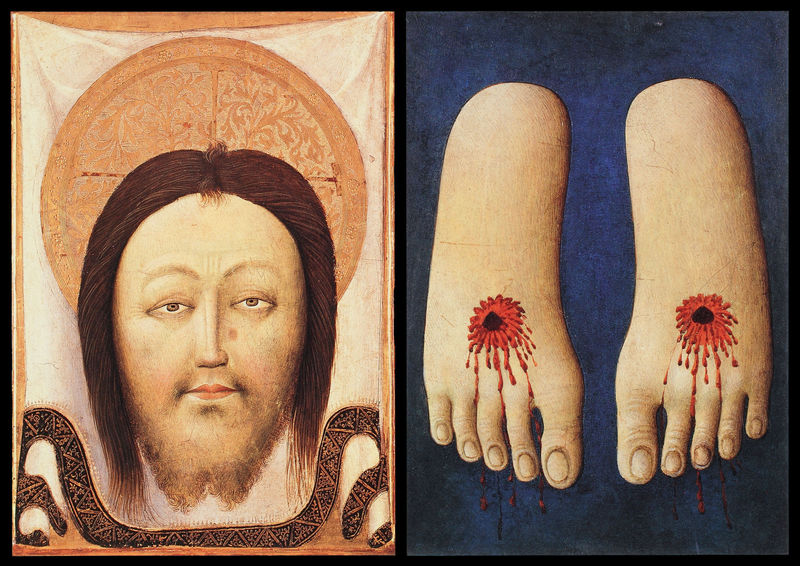
Titel: Santa Faz y Llagas de los Pies
Institution: Tordesillas, Real Monasterio de Santa Clara
Schlagwörter: blau, gemälde, braun, haar, mund, nase, weiss, blick, rot, tuch, bart, augen, gesicht, gold, lange haare, borte, mittelscheitel, füße, naiv, glatt, zehen, blut, schlange, heiligenschein, nimbus, bluten, christus, jesus, jesus christus, wunden, wundmale, schmerz, weich, tropfen, ikone, erlöser, grabtuch, blutig, vera icon, arma christi, asymetrisch, messias, zehennägel, langhaarig, jsus, mandelaugen, icone, heilland, erretter, jesus von nazaret, naaiev